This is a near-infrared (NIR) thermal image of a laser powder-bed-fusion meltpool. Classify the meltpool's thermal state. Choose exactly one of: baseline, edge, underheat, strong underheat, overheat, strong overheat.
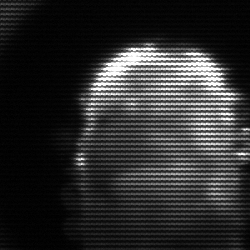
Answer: baseline